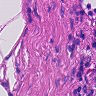
Metastatic tissue present: no